Question: I'm trying to develop a chart that visualizes data using 1 measurement and 3 dimensions. I put one dimension on the x-axis, one as stack and one as list of series.
HighCharts has the stacked-grouped-column chart that I use as basis. See my <URL>.
'''
series: [{
name: 'John',
color: '#ff4400',
data: [5, 3, 4, 7, 2],
stack: '2014'
}, {
name: 'Joe',
color: '#44ff00',
data: [3, 4, 4, 2, 5],
stack: '2014'
}, {
name: 'John',
color: '#ff4400',
data: [2, 5, 6, 2, 1],
showInLegend: false,
stack: '2015'
}, {
name: 'Joe',
data: [3, 0, 4, 4, 3],
color: '#44ff00',
showInLegend: false,
stack: '2015'
}]
'''

I would like to be able to display the . I know of the <URL>, but that does not seems to work together with stacks.
Any hints?
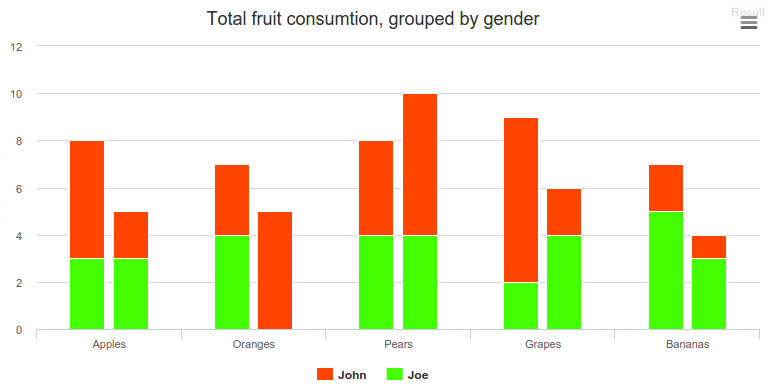
Answer: It might not be the best solution (so please keep 'm coming), but I now fake a dataseries.
See <URL>
'''
xAxis: [{
categories: ['Apples', 'Oranges', 'Pears', 'Grapes', 'Bananas']
},
{
categories: ['2014', '2015', '2014', '2015', '2014', '2015','2014', '2015', '2014', '2015'],
opposite: true
}],
series: [{
name: 'John',
color: '#ff4400',
data: [5, 3, 4, 7, 2],
stack: '2014',
}, {
name: 'Joe',
color: '#44ff00',
data: [3, 4, 4, 2, 5],
stack: '2014',
}, {
name: 'John',
color: '#ff4400',
data: [2, 5, 6, 2, 1],
showInLegend: false,
stack: '2015'
}, {
name: 'Joe',
data: [3, 0, 4, 4, 3],
color: '#44ff00',
showInLegend: false,
stack: '2015'
}, {
name: '',
data: [0, 0, 0,0, 0, 0,0, 0, 0,0],
showInLegend: false,
stack: '2015',
xAxis: 1
}]
'''
Result:

## Update
Fiddled around with fake axis labels: <URL>